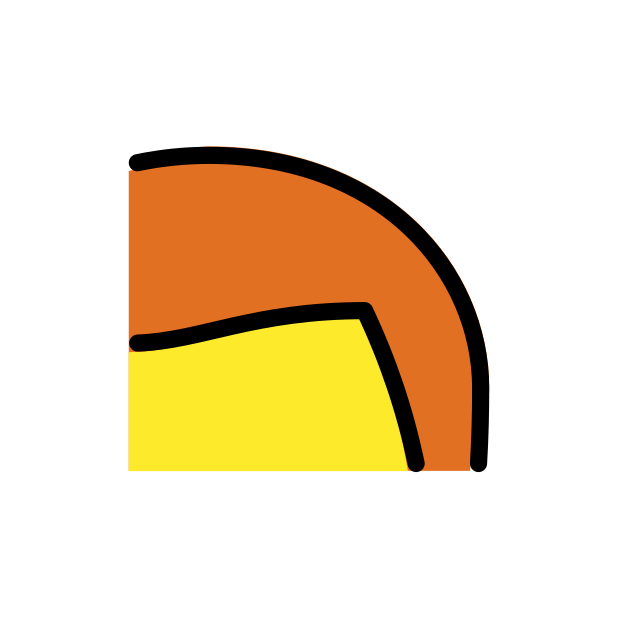
Emoji: 🦰
Name: emoji component red hair
Unicode: 0x1f9b0